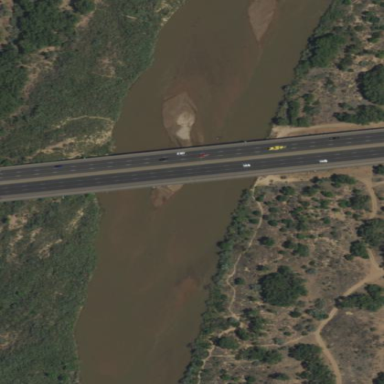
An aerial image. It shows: Man-made bridge.